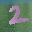
Label: 2